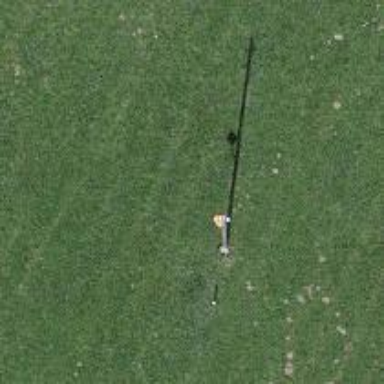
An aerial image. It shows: View of pole with roofed pipeline marker.